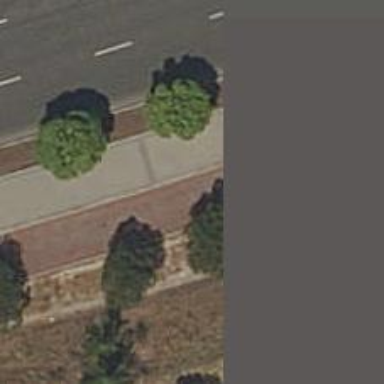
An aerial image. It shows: Concrete cycleway.